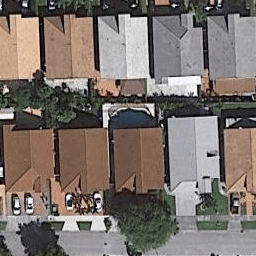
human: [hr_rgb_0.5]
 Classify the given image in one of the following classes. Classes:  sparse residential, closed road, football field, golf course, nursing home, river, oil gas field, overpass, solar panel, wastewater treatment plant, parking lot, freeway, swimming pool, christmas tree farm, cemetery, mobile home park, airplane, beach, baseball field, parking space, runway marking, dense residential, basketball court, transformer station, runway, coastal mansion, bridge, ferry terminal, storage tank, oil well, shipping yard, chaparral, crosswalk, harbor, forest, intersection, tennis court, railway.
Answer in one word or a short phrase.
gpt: dense residential